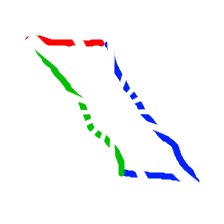
Shape: parallelogram